Chest X-ray. View position: PA
Patient age: 57
Patient sex: F
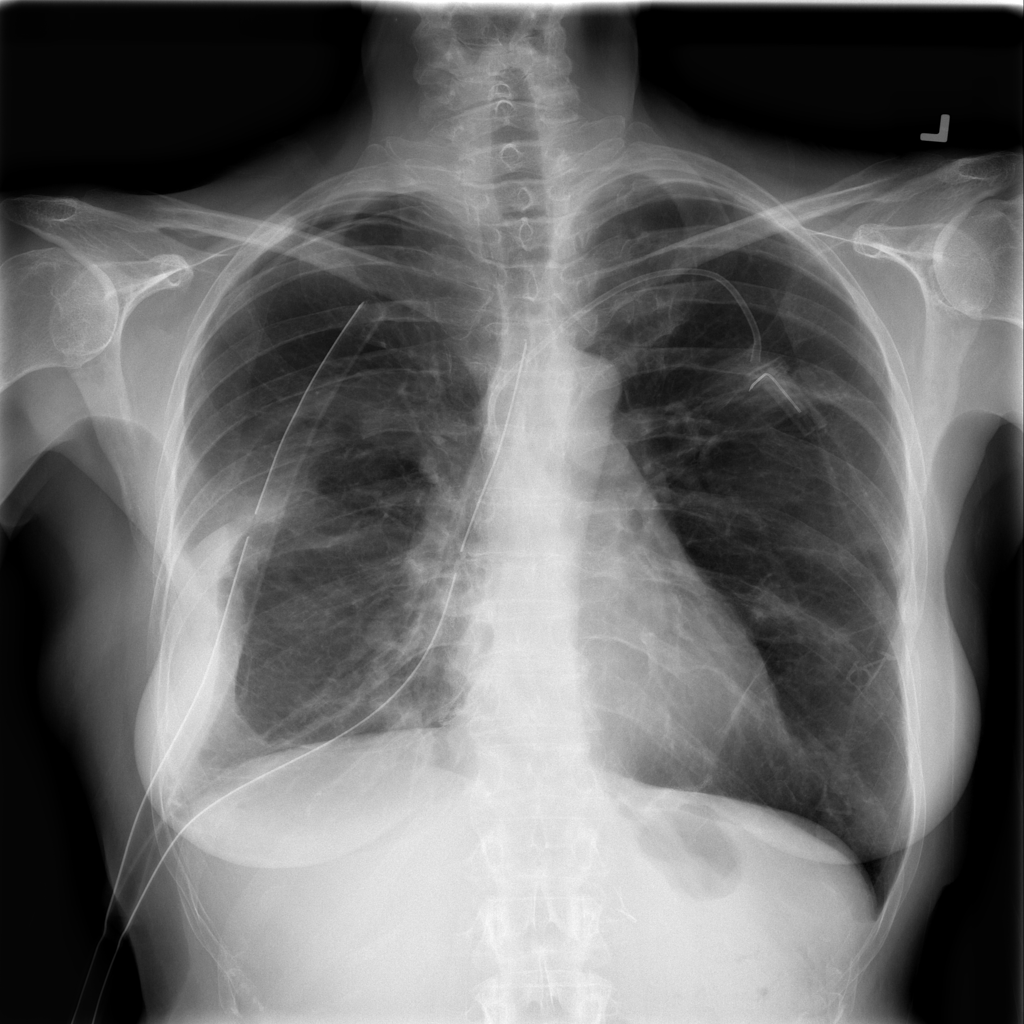
Finding: Pneumothorax